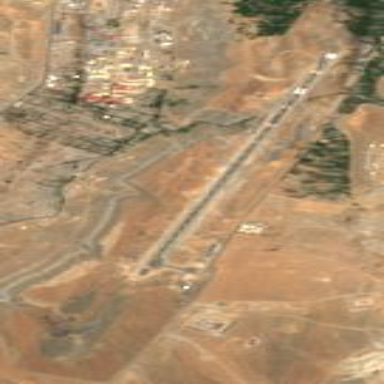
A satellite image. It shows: Military airfield located within larger aerodrome area.